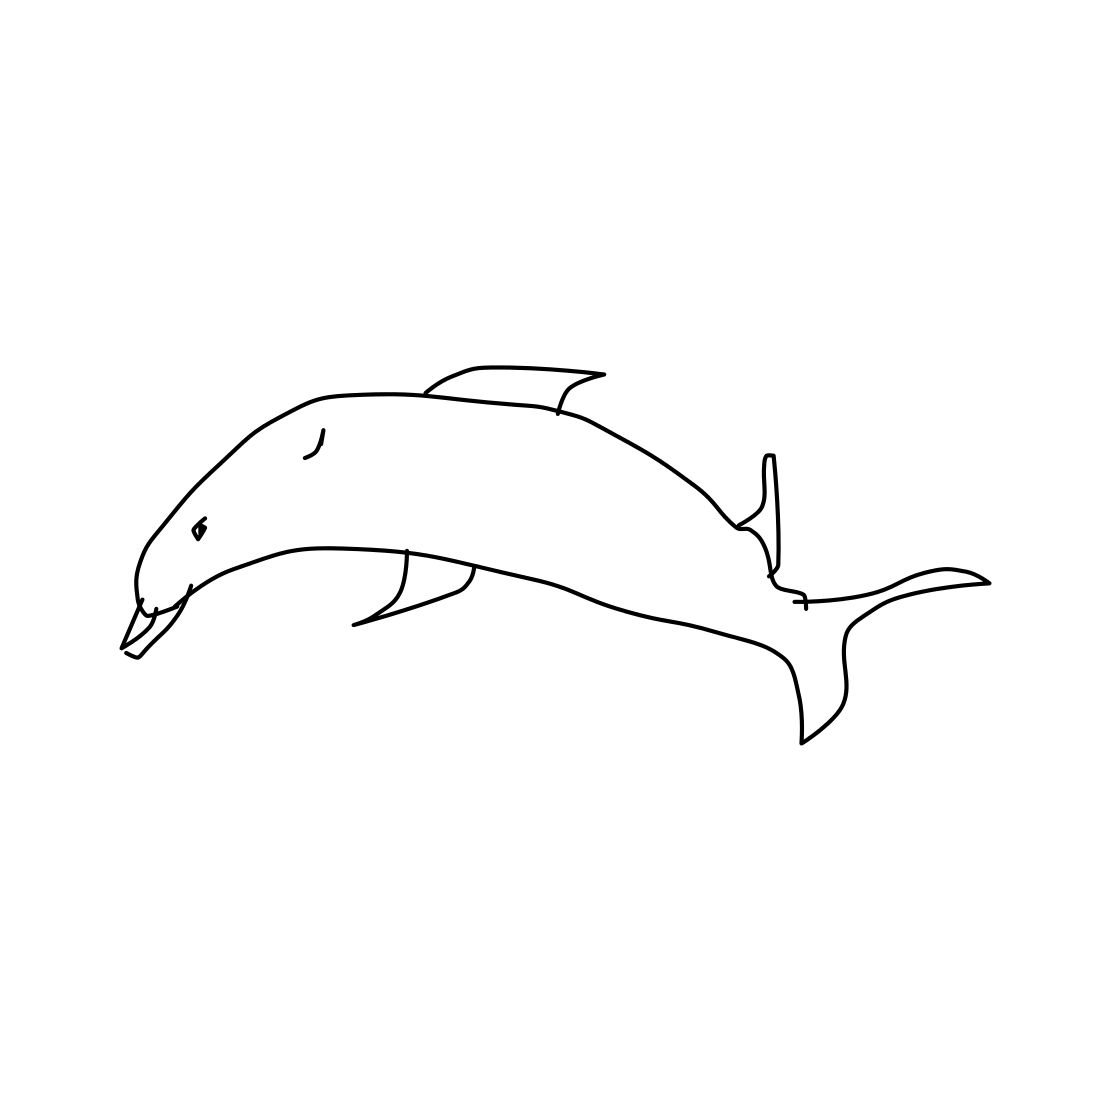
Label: dolphin